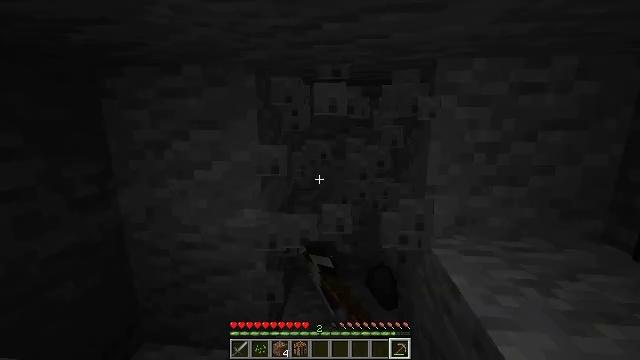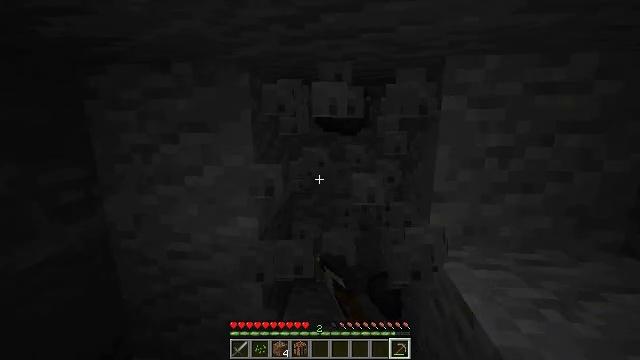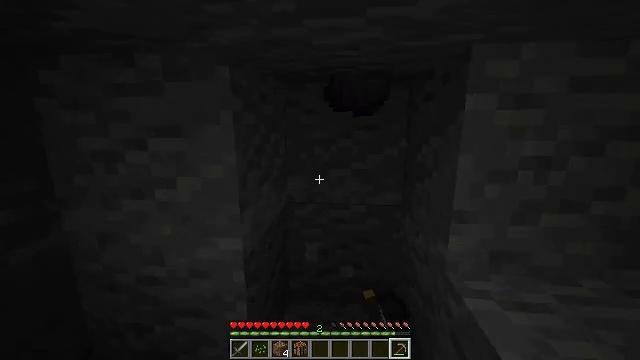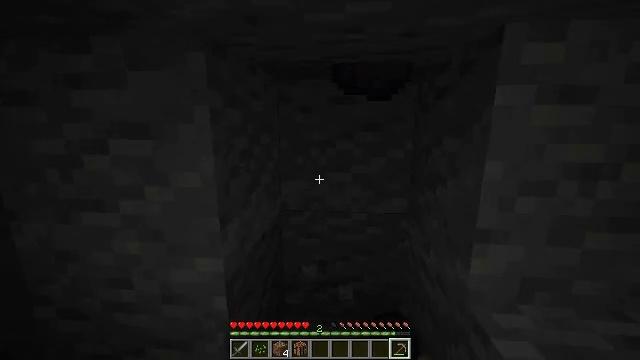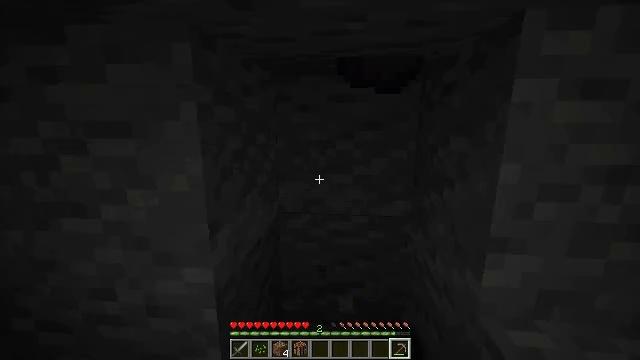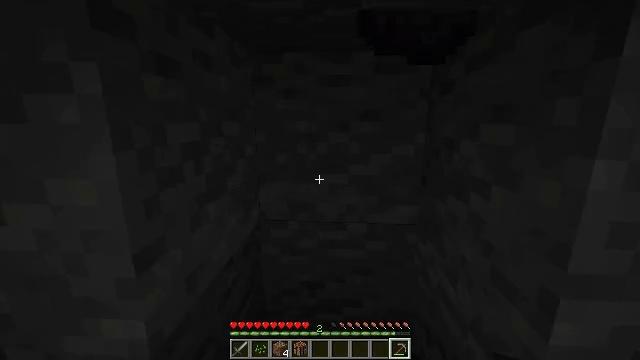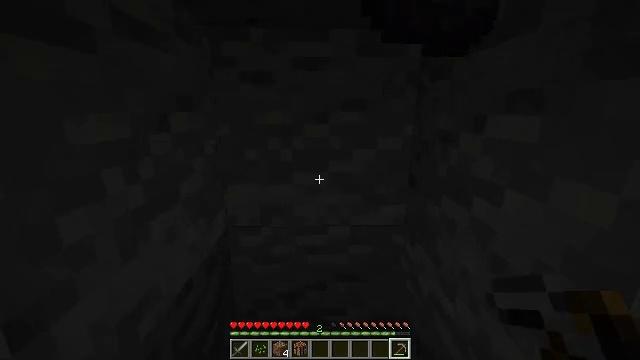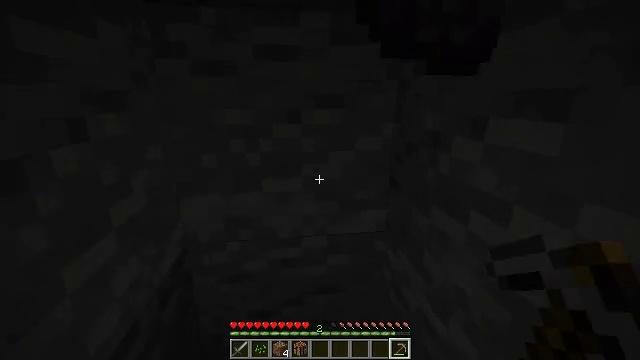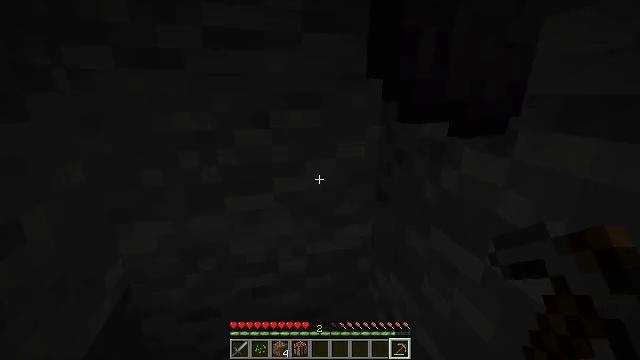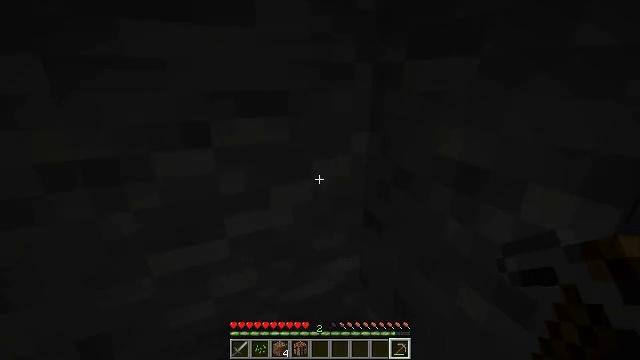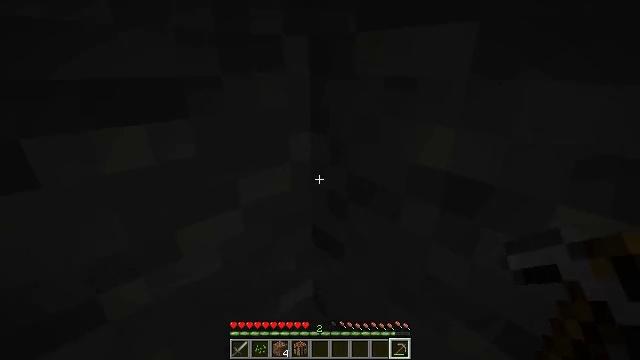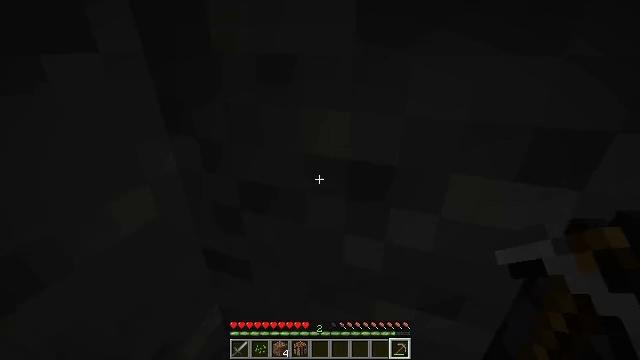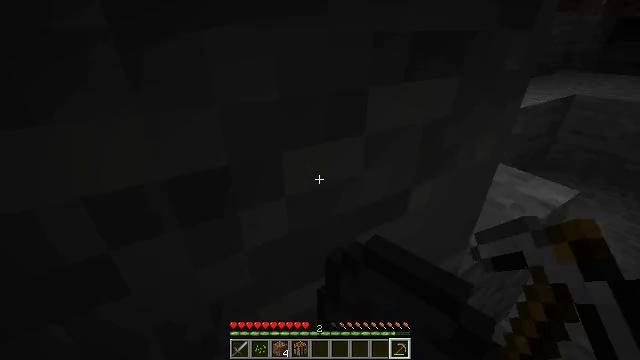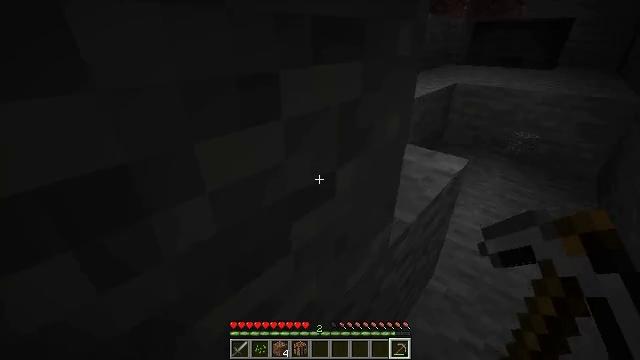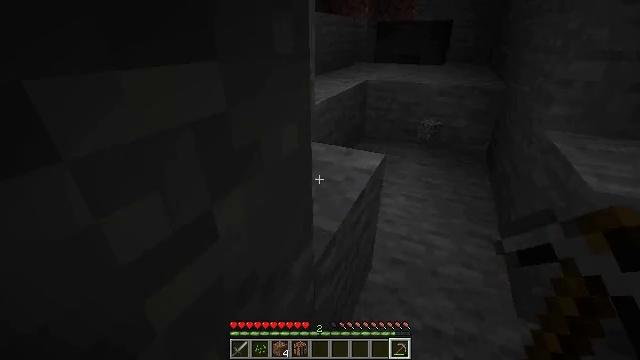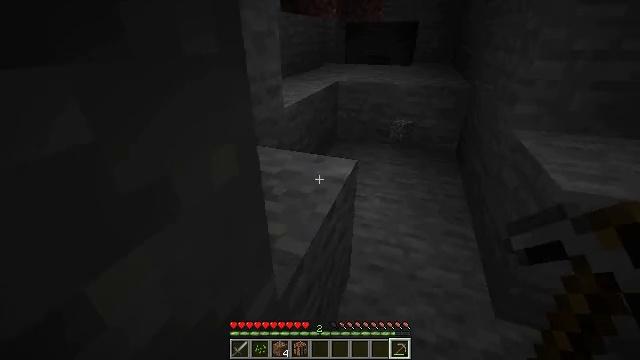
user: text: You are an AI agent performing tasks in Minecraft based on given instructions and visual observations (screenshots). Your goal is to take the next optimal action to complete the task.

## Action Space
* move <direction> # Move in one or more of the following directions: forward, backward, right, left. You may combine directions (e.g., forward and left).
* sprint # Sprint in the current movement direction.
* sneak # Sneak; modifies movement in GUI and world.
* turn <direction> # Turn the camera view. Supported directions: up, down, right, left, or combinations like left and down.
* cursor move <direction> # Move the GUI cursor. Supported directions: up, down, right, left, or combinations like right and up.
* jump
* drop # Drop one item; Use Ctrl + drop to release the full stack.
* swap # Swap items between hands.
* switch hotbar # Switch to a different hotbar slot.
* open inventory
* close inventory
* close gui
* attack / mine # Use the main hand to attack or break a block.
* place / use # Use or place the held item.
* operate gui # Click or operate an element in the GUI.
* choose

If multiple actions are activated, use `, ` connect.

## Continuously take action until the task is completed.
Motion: motion action
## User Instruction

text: Remove wheat seeds from the inventory.
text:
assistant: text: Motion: move forward
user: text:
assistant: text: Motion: move forward
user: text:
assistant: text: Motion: move forward
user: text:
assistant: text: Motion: move forward
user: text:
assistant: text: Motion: move forward, turn right
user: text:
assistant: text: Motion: move forward, turn right and down
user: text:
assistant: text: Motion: move forward, turn right and down
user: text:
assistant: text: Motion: move forward, turn right and down
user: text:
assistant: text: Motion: move forward, turn right and down
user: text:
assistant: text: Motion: move forward, turn right and down
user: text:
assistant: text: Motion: move forward, turn right and down
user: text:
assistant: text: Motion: move forward, turn right and down
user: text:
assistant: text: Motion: move forward, turn right
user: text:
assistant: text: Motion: move forward, turn right
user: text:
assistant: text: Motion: move forward, turn right
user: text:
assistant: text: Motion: move forward
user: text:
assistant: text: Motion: move forward
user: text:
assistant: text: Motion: move forward
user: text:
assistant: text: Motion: move forward
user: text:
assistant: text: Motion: move forward
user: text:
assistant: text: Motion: move forward
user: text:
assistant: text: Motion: move forward
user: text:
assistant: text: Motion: move forward
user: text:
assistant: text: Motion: move forward
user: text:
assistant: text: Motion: move forward, turn left
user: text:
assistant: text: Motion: move forward, turn left
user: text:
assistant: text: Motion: move forward
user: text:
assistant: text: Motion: move forward
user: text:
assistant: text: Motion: move forward, turn left and up
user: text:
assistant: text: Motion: move forward, turn left and up